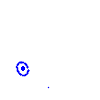
Particle: electron